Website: home-depot
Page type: customer-info-address
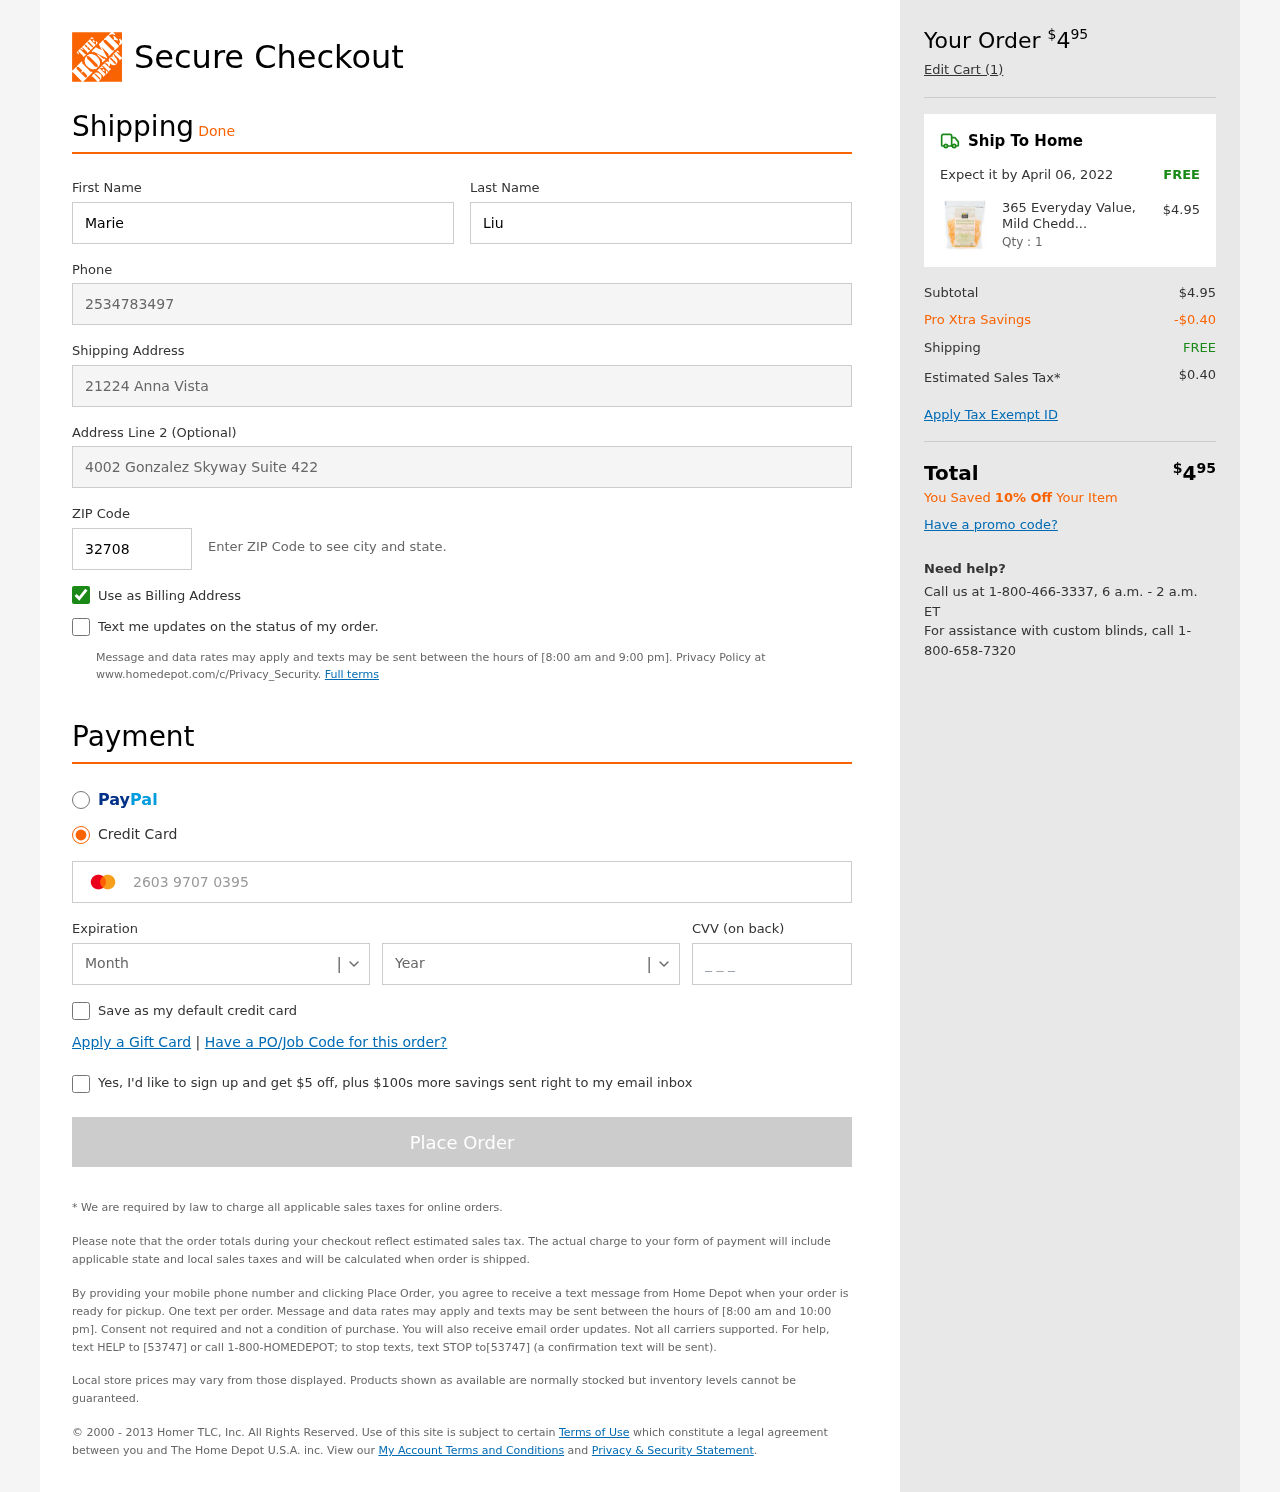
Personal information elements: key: PII_CARD_CVV
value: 657
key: PII_CARD_EXPIRY_MONTH
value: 11
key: PII_CARD_EXPIRY_YEAR
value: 29
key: PII_CARD_NUMBER
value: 2603 9707 0395 7655
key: PII_FIRSTNAME
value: Marie
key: PII_LASTNAME
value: Liu
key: PII_PHONE
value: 2534783497
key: PII_POSTCODE
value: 32708
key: PII_STREET
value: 21224 Anna Vista
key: PII_STREET2
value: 4002 Gonzalez Skyway Suite 422
Product elements: key: PRODUCT1_NAME
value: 365 Everyday Value, Mild Cheddar & Monterey Jack Cheese, Shredded, 12 oz
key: PRODUCT1_PRICE
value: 4.95
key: PRODUCT1_QUANTITY
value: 1
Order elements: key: ORDER_TOTAL
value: $495
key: ORDER_NUM_ITEMS
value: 1
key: ORDER_DELIVERY_DATE
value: April 06, 2022
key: ORDER_SHIPPING_COST
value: FREE
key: ORDER_SUBTOTAL
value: $4.95
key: ORDER_DISCOUNT
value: -$0.40
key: ORDER_SHIPPING_COST2
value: FREE
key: ORDER_TAX
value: $0.40
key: ORDER_TOTAL2
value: $495
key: ORDER_SAVINGS_MESSAGE
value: You Saved 10% Off Your Item